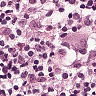
Metastatic tissue present: no